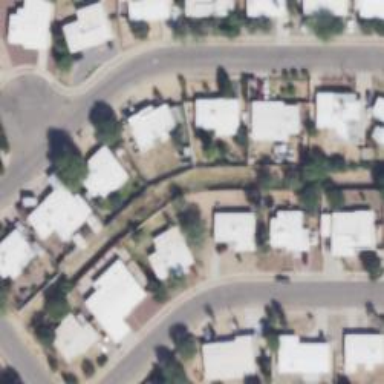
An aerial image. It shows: Alleyway designated as service road.